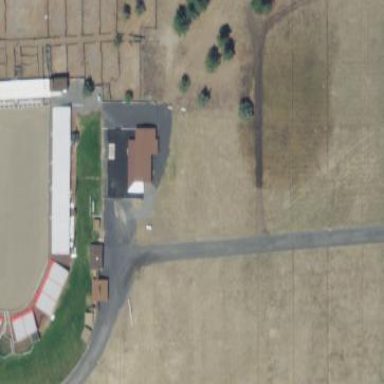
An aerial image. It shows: Sports centre for equestrian activities.